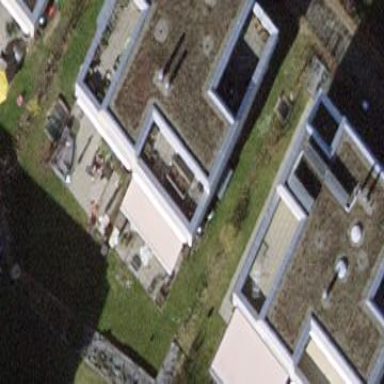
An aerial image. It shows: Terrace building.